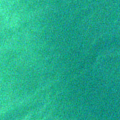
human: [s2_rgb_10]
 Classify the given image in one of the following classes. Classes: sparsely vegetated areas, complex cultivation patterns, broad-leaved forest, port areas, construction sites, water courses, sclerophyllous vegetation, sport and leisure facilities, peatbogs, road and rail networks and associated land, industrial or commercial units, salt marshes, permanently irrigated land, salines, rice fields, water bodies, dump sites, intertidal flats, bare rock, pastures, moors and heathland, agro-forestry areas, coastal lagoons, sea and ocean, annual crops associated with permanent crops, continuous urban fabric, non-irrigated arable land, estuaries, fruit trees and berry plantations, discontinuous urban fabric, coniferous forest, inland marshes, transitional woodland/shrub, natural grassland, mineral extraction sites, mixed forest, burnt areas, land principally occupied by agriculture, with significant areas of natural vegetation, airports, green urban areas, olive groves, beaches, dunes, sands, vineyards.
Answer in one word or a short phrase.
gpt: sea and ocean